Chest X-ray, AP view. Patient: 35 years old, sex F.
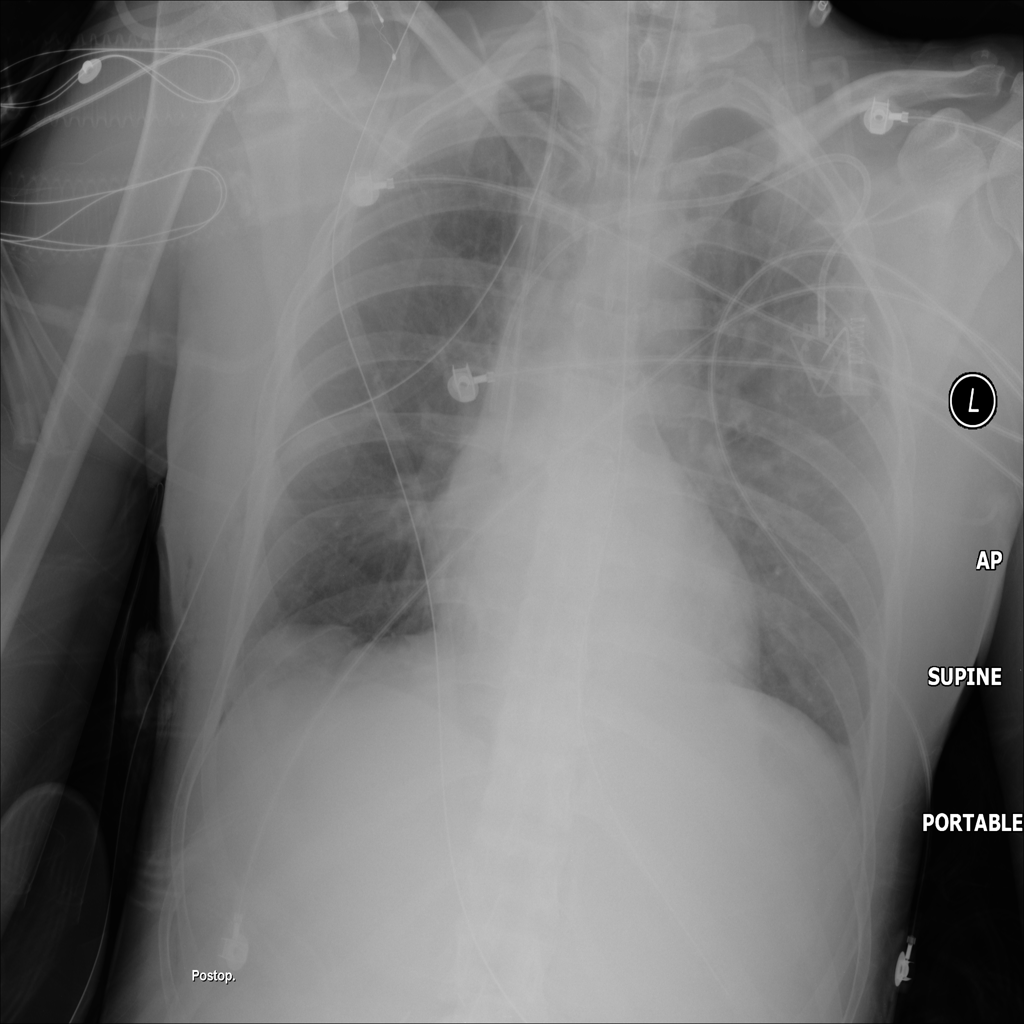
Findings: Emphysema